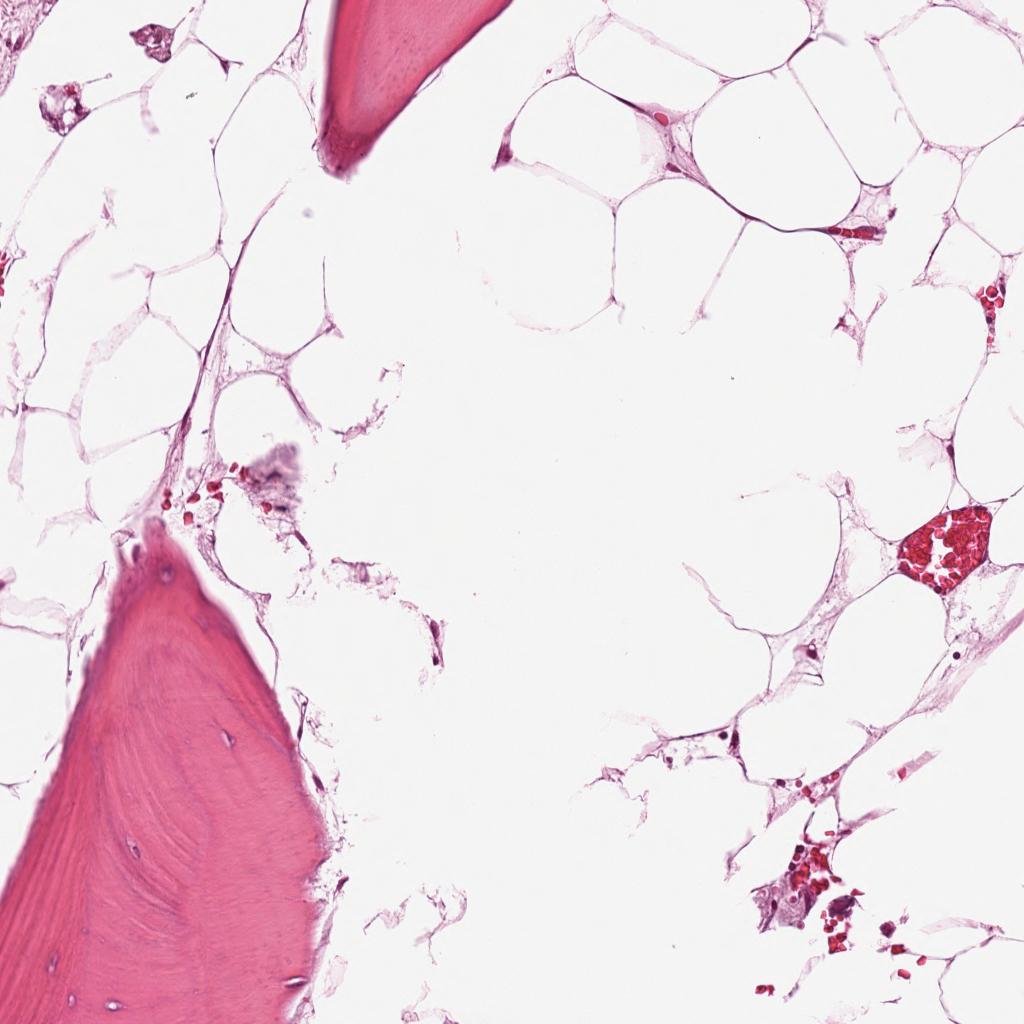
Label: Non-Tumor